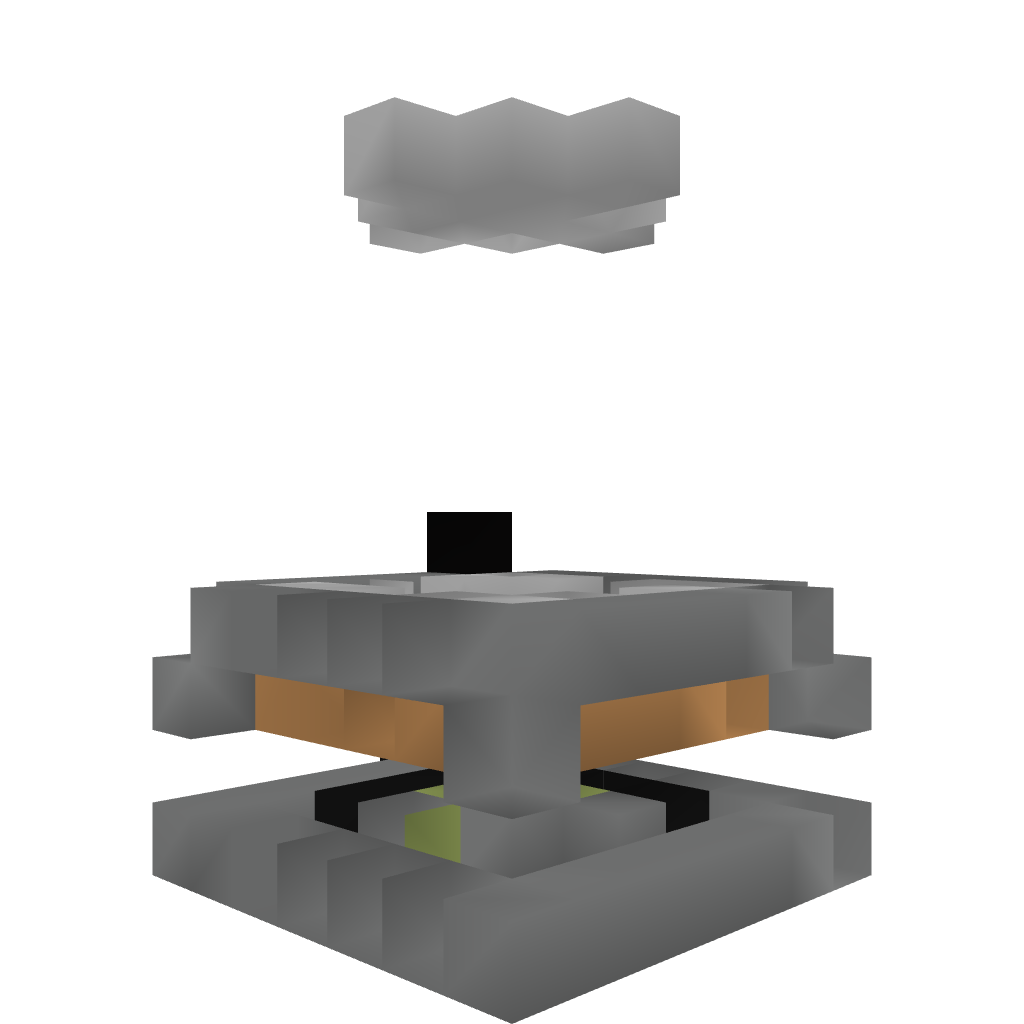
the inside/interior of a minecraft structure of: Chafariz/Fonte Pistomática - Piston Fountain